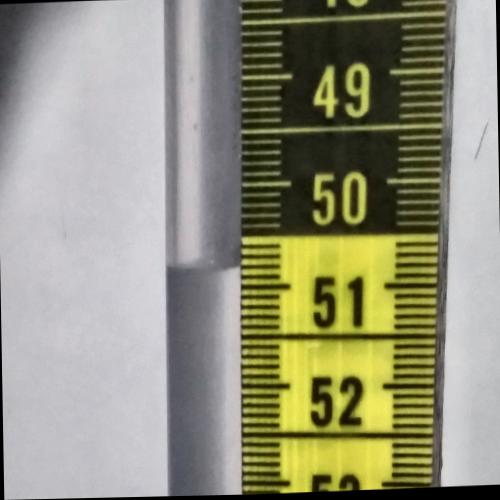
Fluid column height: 50.8 cm